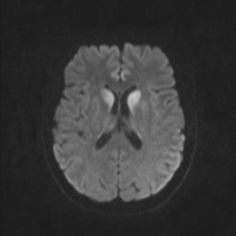
Label: notumor